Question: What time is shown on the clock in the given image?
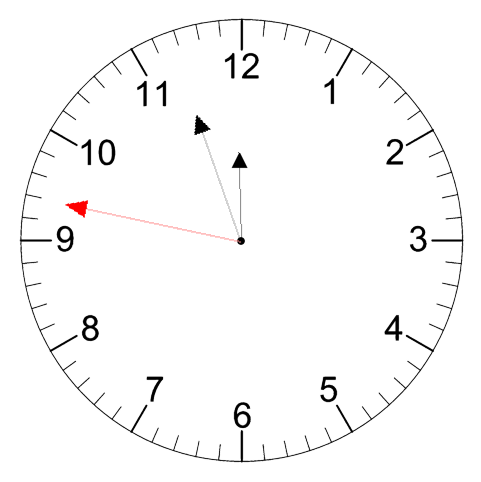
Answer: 11:56:47